Question: When I try to upload an image and save it in a certain folder of the server I get error 'System.UnauthorizedAccessException' in the 'file.SaveAs(path)' line.
View:

Controller:
'''
public ActionResult LoadImage()
{
return View();
}
public ActionResult Upload(HttpPostedFileBase file)
{
//String path = Server.MapPath("~/img/" + file.FileName);
if (file != null)
{
String pic = System.IO.Path.GetFileName(file.FileName);
String path = System.IO.Path.Combine(Server.MapPath("~"), pic);
file.SaveAs(path);
}
return RedirectToAction("index", "Home", null);
'''
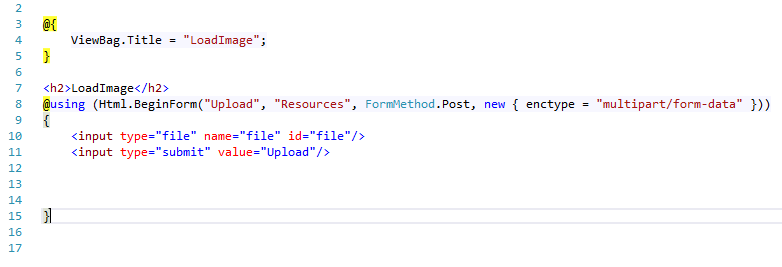
Answer: An UnauthorizedAccessException means:
- - -
<URL>
Workaround: Using Server Folder instead of full path
Create an Image Folder In solution(or any your choice) as a storage for your images..
'''
[HttpPost]
public ActionResult Upload(HttpPostedFileBase file)
{
if (file != null)
{
//Get the file name
var pic = System.IO.Path.GetFileName(file.FileName);
//Get the folder in the server
var imagesDir = System.Web.HttpContext.Current.Server.MapPath("~/image/");
var imgPath = imagesDir + pic;
file.SaveAs((imgPath));
}
return RedirectToAction("index", "Home", null);
}
'''
Cheers,